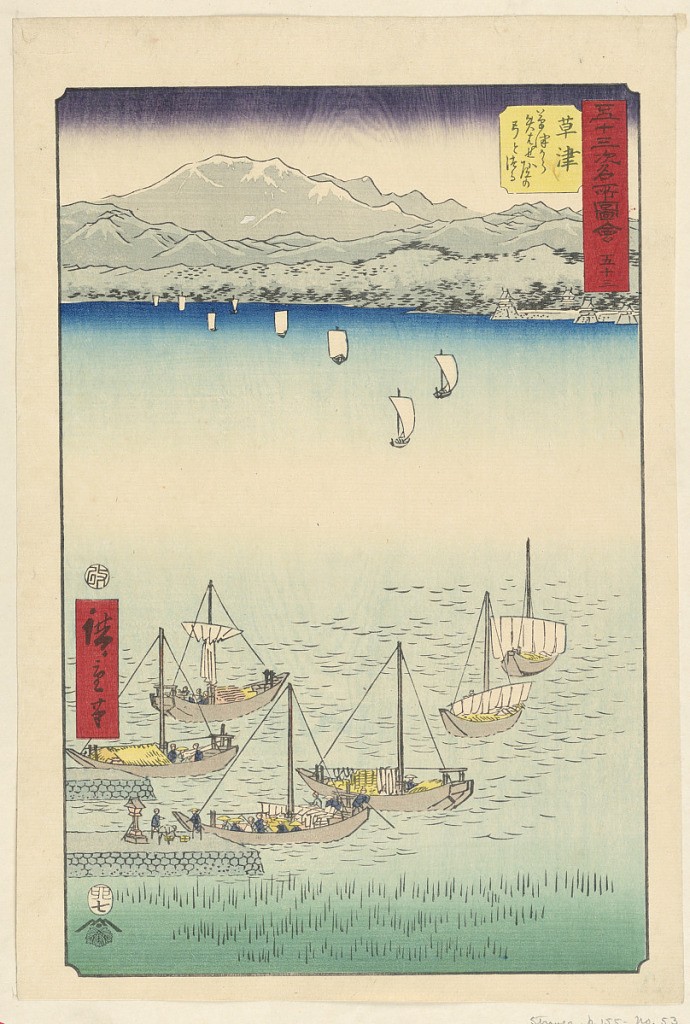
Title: Kusatsu:From Kasatsu to Yabase, a Bow and Bowstring (Kasatsu, Kusatsu kara Yabase michi no yumi to tsuru) from the series 53 Stations of Tokaido
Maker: Ando Hiroshige, Japanese, 1797–1858
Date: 1855
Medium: Woodblock print in colored ink on paper
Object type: Print
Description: A quiet landscape looking out onto the ocean shows ships sailing off into the horizon. While a number have departed while two more a set to sail, the remaining four are waiting at the docks to cast up their sails. All are bound for a peaceful journey towards the rocky mountains.